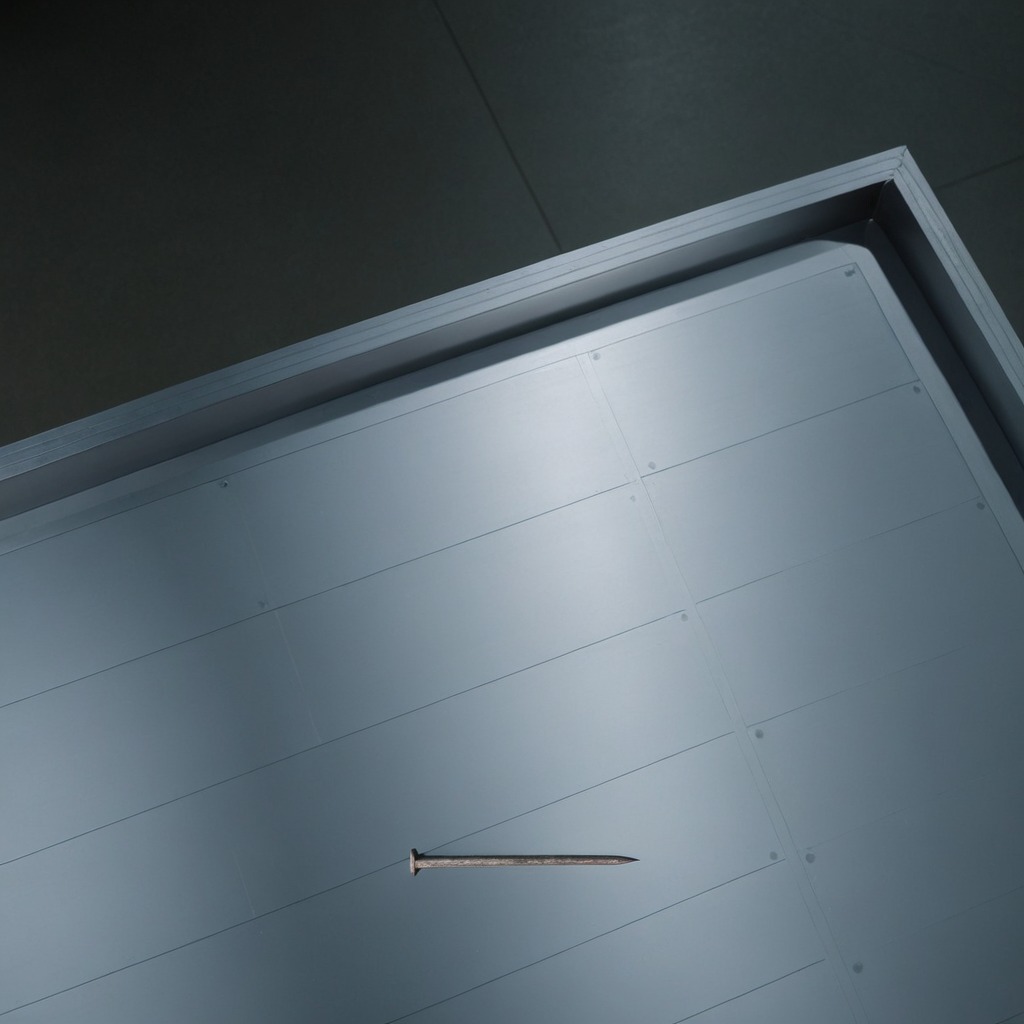
An iron nail lies on the toolbox surface in an airplane hangar workshop.